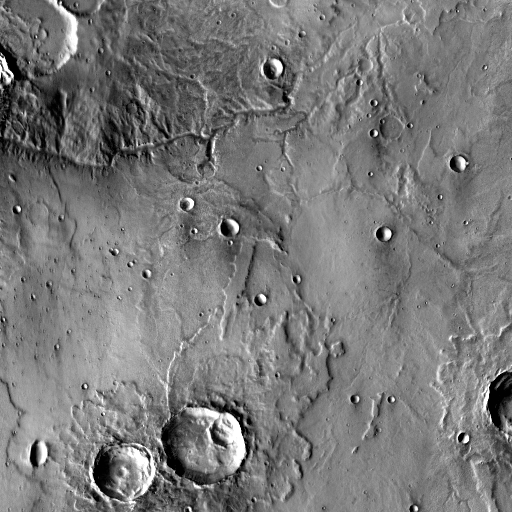
Crater classes present: Background, Other, Layered, Buried, Secondary